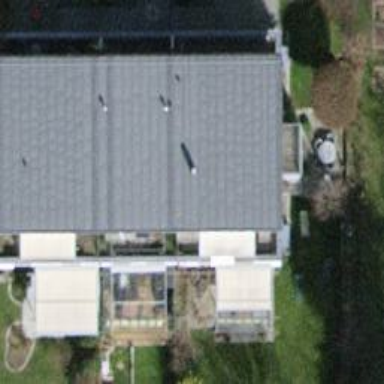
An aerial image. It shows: Building with flat roof.